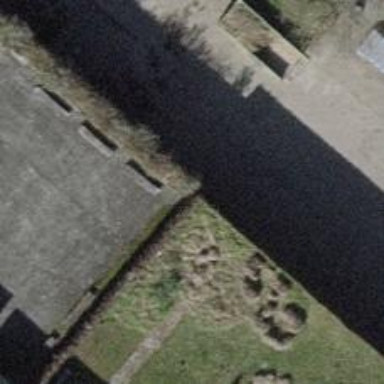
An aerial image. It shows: Retaining wall.